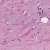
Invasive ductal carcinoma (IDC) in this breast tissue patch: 1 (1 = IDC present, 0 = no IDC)